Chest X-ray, PA view. Patient: 24 years old, sex M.
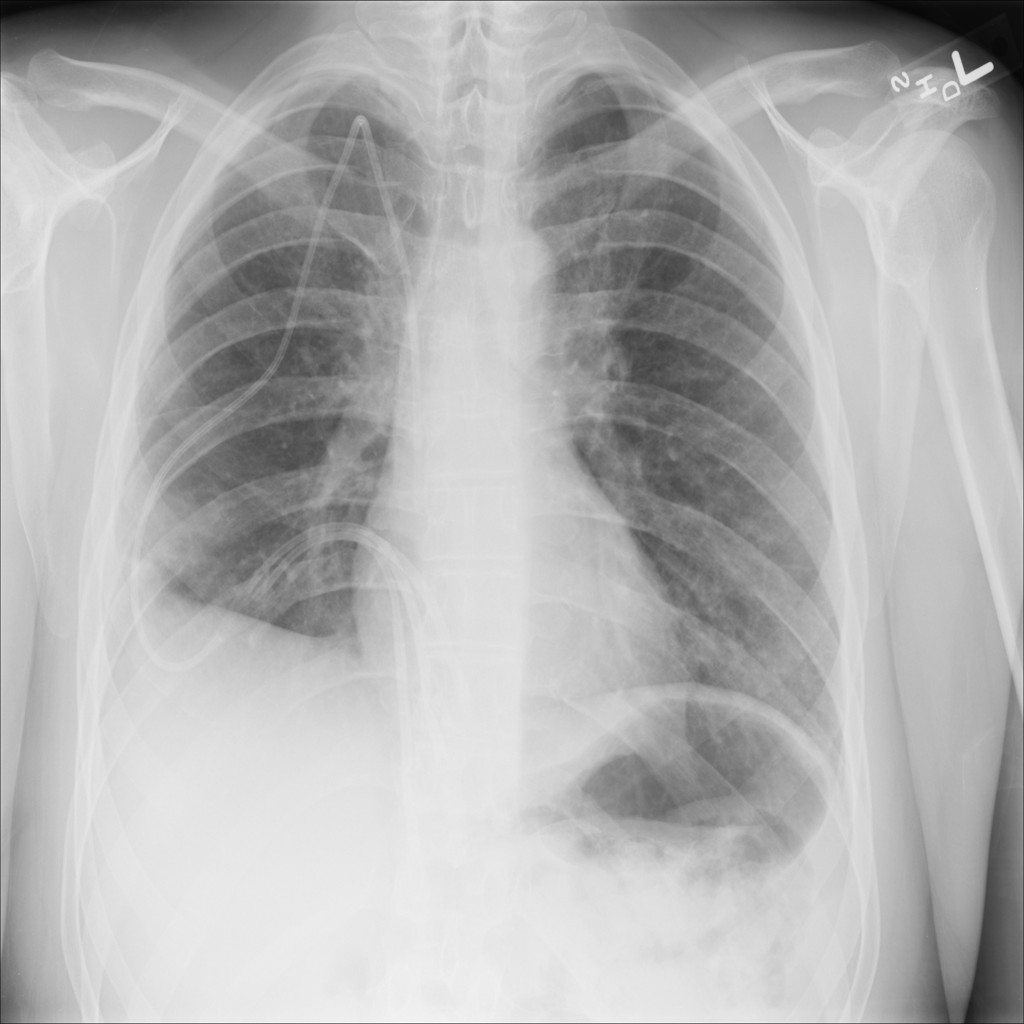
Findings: Fibrosis